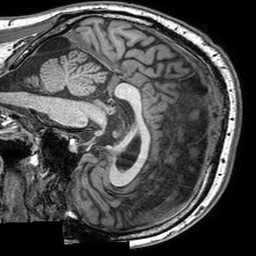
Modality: T1w
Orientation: sagittal
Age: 35
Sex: male
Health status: healthy
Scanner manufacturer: philips
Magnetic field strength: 3 T
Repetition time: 0.007028 s
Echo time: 0.003179 s